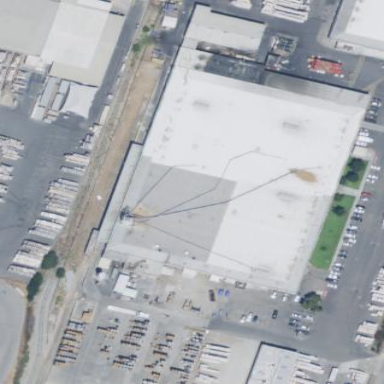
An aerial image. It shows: Commercial building.